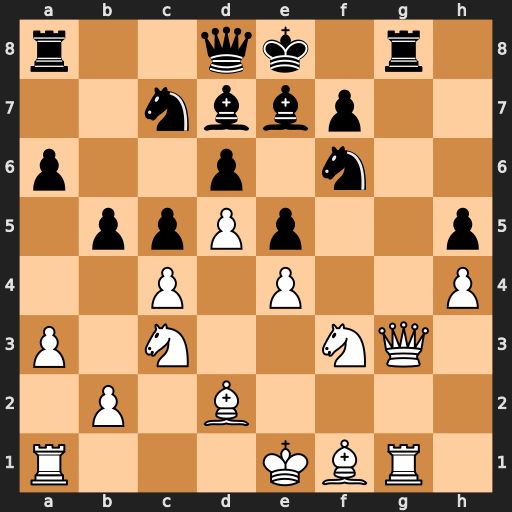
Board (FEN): r2qk1r1/2nbbp2/p2p1n2/1ppPp2p/2P1P2P/P1N2NQ1/1P1B4/R3KBR1
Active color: w
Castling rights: Qq
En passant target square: -
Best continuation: Qxg8+ Nxg8 Rxg8+